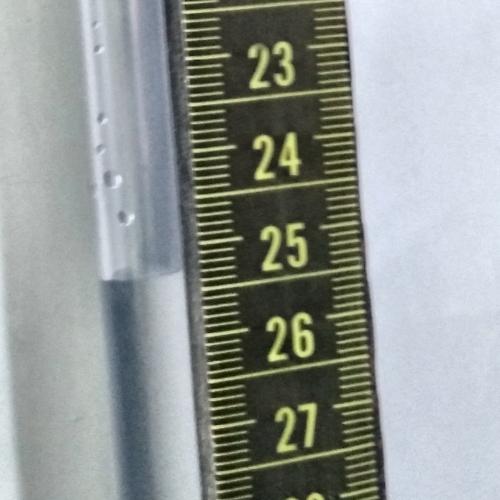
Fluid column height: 25.3 cm